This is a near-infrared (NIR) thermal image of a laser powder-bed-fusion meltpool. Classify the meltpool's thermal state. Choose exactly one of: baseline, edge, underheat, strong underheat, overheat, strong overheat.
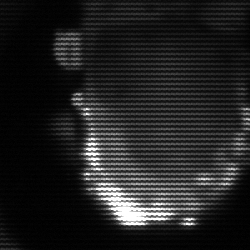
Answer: baseline